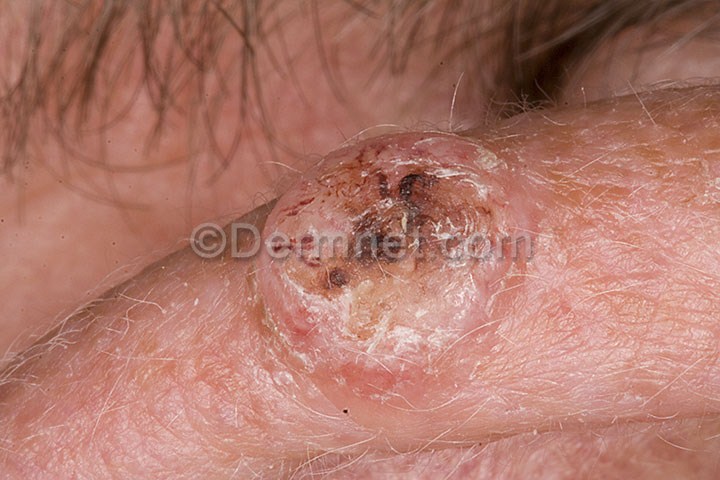
Disease: Seborrheic Keratoses and other Benign Tumors